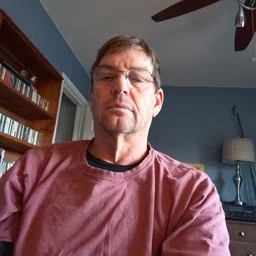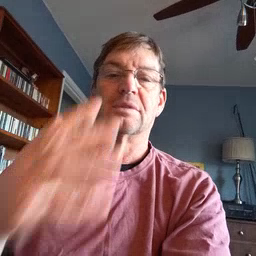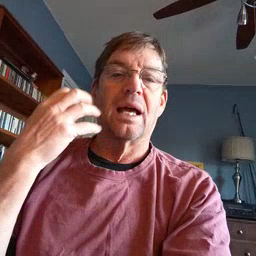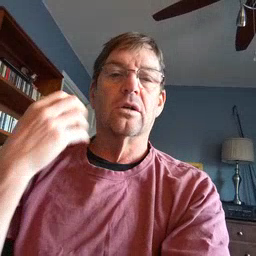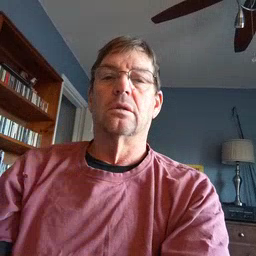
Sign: tiger